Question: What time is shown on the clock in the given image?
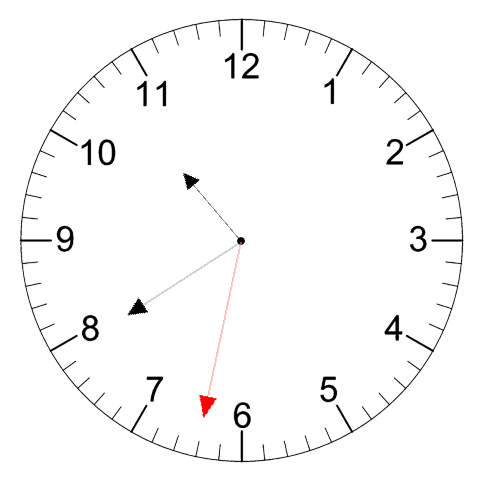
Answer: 10:39:32